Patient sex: F
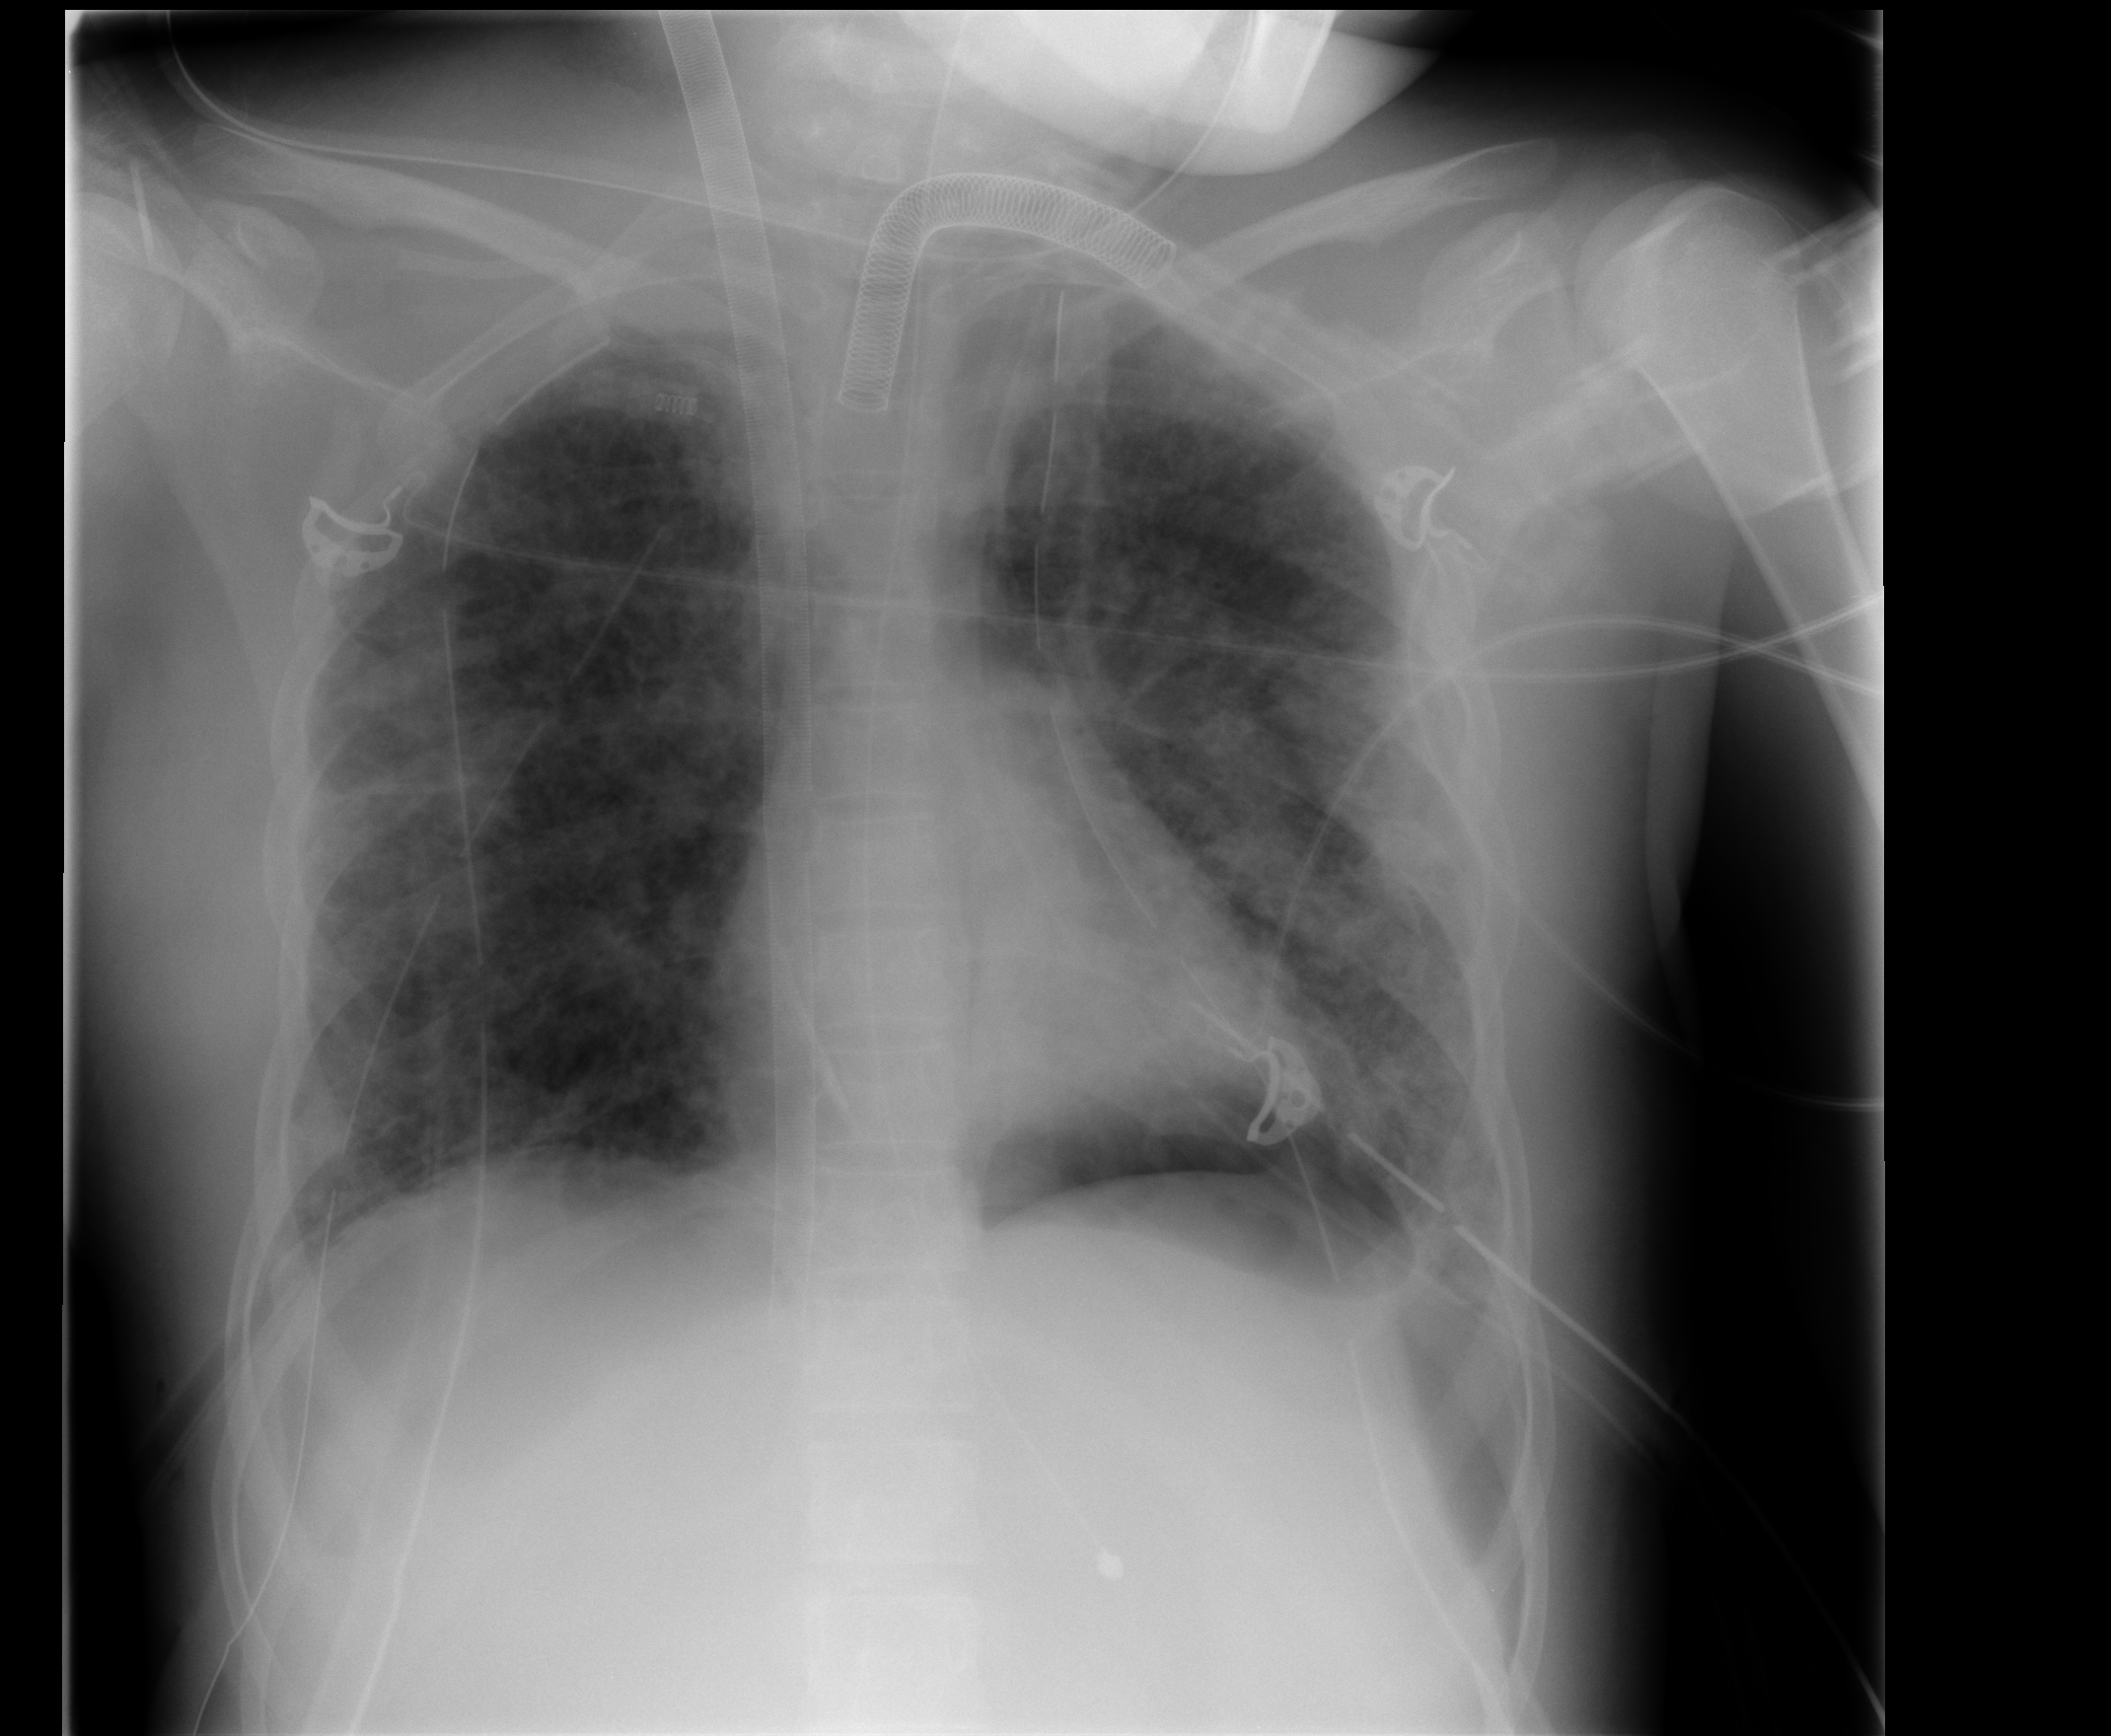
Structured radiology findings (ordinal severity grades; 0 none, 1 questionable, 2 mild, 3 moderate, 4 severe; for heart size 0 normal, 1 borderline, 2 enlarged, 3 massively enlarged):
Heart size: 0
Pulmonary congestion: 0
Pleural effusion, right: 1
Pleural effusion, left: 1
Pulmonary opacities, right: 3
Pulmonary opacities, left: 3
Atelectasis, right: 2
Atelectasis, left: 2